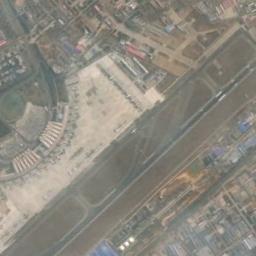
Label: airport